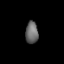
Tissue: lung
Cell type: Endothelial cells
Senescence score: 0.6404
Nuclear area (px): 271
Mean DAPI intensity: 104.686